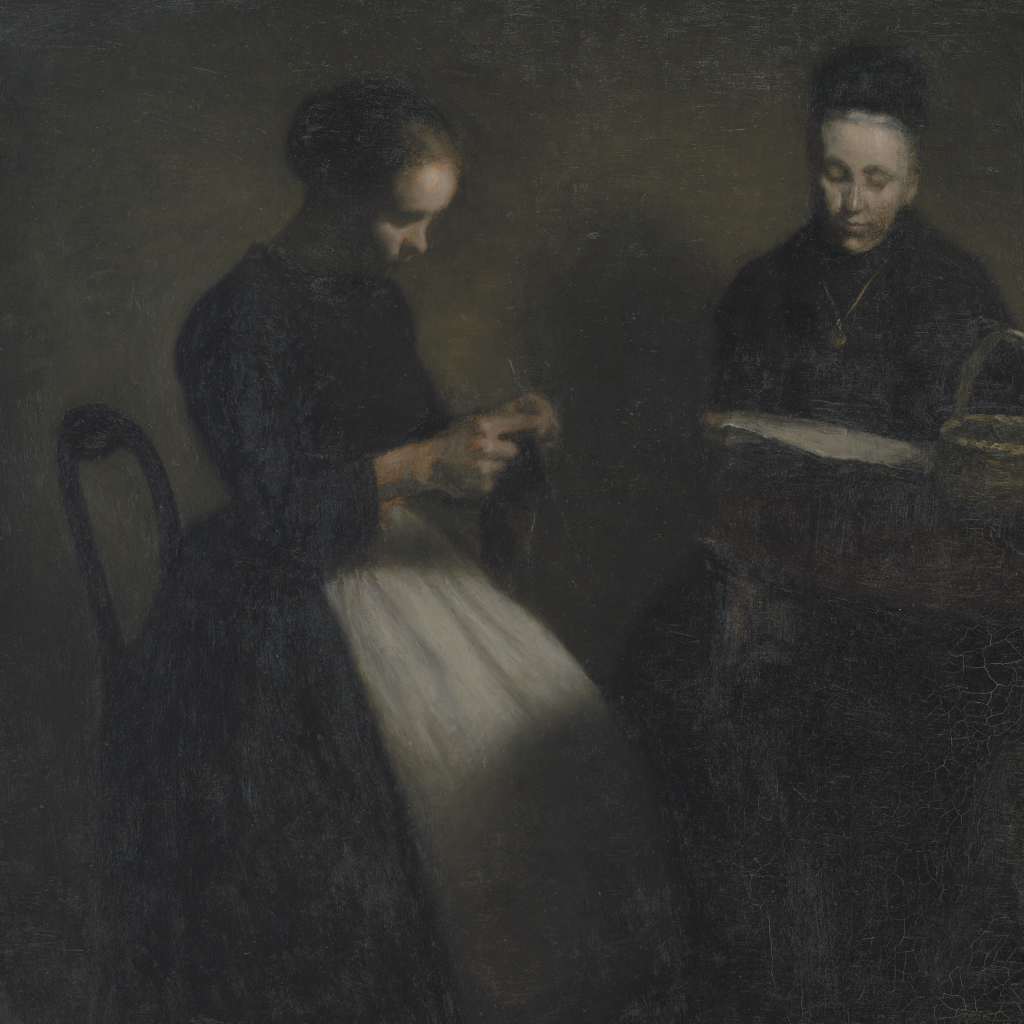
portrait painting, wide, dark chiaroscuro, two women in dark clothing sitting in front of a table in a dimly lit interior, the young woman on the left is sitting sewing white fabric with head bowed, the elder woman on the right is reading, dark atmospheric background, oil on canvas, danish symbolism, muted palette